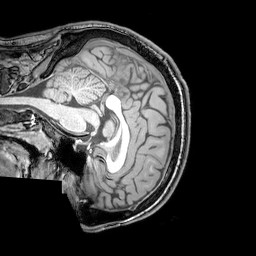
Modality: T1w
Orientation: sagittal
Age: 25
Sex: male
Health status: healthy
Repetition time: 0.081 s
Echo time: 0.037 s